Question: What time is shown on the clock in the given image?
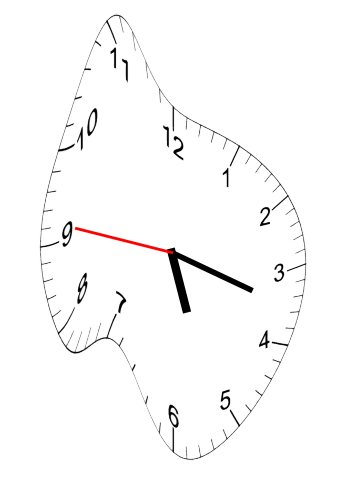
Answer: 05:17:46